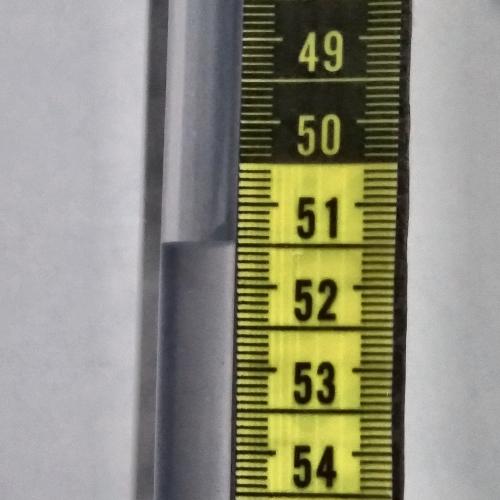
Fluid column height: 51.5 cm